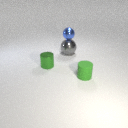
small green metal cylinder to the left of large gray metal sphere